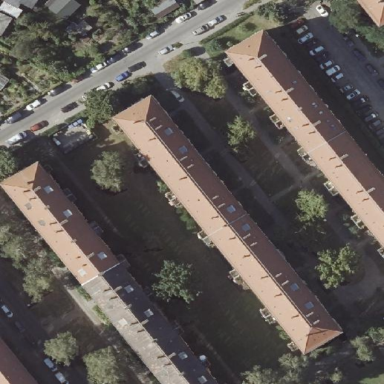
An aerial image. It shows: Residential apartments with hipped roof shape.